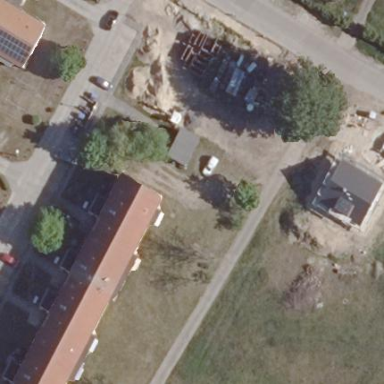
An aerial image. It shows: Image showing building with apartments.